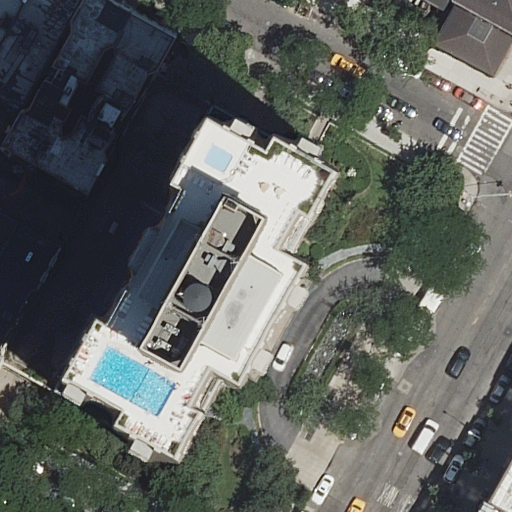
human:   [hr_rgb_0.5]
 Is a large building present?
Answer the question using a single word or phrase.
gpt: yes

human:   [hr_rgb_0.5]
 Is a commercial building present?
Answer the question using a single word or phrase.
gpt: no

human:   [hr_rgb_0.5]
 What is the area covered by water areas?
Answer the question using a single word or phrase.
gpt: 0m2

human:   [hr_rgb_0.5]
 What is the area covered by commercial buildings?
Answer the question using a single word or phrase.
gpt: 0m2

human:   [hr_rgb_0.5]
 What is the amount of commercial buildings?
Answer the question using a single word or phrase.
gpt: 0

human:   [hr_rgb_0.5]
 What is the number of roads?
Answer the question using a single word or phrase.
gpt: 3

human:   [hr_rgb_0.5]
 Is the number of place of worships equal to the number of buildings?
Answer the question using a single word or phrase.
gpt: no

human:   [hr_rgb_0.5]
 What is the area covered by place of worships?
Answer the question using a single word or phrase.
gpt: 183m2

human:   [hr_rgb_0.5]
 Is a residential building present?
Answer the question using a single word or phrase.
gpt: yes

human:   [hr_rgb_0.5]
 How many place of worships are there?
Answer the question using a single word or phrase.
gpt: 1

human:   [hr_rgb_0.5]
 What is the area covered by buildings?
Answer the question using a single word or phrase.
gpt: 3998m2

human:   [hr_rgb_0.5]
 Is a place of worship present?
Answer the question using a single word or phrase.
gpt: yes

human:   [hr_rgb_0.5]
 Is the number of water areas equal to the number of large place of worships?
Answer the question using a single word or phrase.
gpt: yes

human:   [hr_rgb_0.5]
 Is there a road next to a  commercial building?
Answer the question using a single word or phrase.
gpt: no

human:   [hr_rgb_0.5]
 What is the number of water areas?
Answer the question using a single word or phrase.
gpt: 0

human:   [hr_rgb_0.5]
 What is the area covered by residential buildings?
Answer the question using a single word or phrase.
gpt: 3998m2

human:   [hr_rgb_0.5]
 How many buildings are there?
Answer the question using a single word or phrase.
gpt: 10

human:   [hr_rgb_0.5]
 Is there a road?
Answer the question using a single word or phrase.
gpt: yes

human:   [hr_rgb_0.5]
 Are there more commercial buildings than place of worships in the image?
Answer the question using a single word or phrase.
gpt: no

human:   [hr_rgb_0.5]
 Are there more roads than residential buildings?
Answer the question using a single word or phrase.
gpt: no

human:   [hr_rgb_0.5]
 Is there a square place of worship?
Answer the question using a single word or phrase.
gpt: no

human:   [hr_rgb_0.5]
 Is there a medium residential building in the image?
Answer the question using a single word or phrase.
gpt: yes

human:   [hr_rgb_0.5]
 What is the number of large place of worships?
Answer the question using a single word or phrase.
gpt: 0

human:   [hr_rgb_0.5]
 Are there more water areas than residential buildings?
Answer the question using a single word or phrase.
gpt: no

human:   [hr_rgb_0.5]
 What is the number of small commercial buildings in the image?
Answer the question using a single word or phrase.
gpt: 0

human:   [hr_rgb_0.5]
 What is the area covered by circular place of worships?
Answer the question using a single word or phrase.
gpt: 0m2

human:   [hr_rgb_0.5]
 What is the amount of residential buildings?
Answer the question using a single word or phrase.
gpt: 10

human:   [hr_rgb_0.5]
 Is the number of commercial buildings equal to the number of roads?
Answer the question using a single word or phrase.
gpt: no

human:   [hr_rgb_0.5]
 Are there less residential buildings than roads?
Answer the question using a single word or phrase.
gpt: no

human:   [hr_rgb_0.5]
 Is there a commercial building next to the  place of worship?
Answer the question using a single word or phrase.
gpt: no

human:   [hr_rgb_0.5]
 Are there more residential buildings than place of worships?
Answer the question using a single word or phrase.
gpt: yes

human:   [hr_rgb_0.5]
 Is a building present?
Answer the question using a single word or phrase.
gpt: yes

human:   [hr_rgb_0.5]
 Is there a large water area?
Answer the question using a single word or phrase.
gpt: no

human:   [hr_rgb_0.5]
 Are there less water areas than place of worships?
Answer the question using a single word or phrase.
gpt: yes

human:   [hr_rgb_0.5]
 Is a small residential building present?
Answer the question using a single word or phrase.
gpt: yes

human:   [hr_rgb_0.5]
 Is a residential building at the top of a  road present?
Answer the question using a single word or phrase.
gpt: yes

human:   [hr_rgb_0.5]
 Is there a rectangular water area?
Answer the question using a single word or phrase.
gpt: no

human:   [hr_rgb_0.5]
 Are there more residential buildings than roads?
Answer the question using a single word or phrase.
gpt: yes

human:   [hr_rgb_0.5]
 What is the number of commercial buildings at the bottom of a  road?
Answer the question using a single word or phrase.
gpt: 0

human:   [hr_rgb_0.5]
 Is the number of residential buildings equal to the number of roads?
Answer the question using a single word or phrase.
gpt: no

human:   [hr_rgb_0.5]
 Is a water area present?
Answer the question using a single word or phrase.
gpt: no

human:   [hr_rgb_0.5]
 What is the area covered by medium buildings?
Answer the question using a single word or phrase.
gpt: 1144m2

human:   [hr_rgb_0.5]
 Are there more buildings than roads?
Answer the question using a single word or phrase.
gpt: yes

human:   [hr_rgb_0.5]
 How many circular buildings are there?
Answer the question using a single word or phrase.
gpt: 0

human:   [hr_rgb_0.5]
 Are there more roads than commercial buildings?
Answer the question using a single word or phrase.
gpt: yes

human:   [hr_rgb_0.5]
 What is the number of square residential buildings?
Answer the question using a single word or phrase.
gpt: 0

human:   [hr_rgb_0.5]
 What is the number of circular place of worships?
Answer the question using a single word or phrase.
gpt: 0

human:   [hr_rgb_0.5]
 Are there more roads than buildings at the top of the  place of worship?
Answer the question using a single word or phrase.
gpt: yes

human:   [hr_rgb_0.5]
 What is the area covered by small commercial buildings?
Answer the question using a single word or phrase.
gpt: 0m2

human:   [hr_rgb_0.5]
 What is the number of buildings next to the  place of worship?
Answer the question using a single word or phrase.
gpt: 10

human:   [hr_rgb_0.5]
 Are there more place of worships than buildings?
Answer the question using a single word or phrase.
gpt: no

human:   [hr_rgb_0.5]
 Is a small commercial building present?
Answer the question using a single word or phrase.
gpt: no

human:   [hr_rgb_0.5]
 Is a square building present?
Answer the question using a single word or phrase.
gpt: no

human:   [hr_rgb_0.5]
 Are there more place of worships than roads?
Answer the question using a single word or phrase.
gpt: no

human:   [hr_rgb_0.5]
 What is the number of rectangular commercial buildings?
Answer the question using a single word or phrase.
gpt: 0

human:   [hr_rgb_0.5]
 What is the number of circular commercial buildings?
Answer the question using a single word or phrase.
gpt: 0

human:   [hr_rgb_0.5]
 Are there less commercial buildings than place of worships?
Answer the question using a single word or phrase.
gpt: yes

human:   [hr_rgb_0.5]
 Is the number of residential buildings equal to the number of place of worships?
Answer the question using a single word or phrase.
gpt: no

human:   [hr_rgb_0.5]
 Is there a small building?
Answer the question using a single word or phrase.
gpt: yes

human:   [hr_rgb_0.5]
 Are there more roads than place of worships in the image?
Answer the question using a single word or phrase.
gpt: yes

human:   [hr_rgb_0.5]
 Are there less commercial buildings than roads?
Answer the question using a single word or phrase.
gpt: yes

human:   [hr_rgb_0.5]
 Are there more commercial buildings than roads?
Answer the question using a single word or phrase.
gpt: no

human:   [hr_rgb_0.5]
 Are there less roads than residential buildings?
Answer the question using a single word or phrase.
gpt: yes

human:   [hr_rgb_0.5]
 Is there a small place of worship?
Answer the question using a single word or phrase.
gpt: no